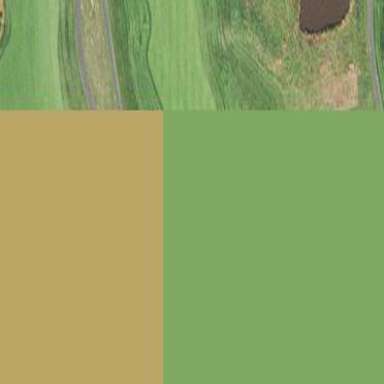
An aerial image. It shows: Grassy golf fairway.